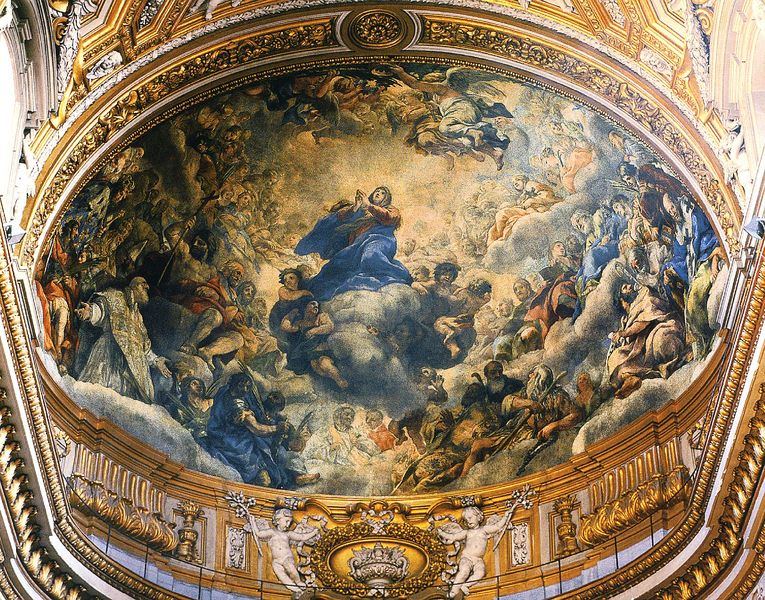
Titel: Die Assunta als Fürbitterin
Künstler: Pietro da Cortona
Standort: Rom, Santa Maria in Vallicella (Santa Nuova) (EU - I - Latium)
Schlagwörter: flügel, himmel, menschen, versammlung, gold, pferde, engel, schlacht, götter, fresko, faß, deckenfresko, deckenfresco